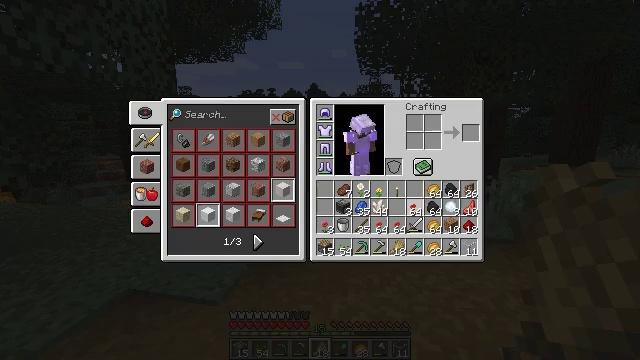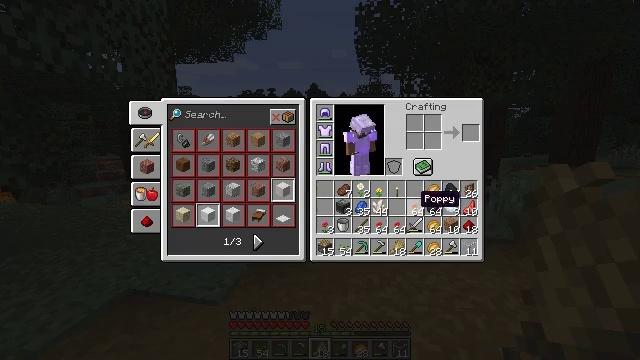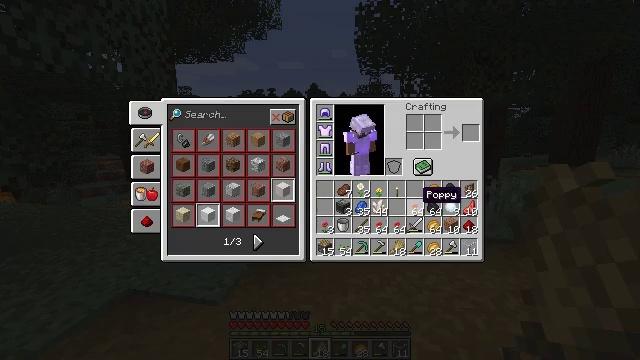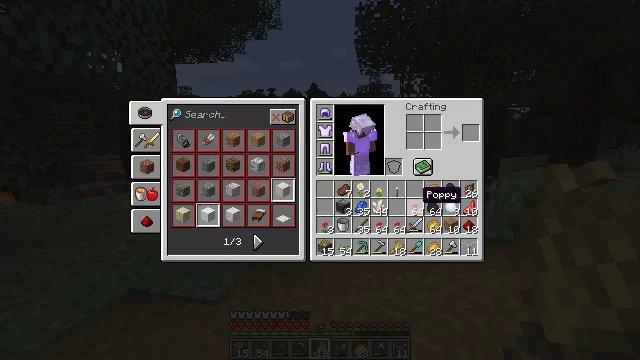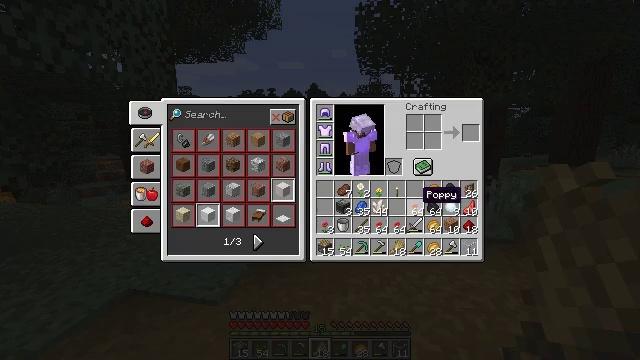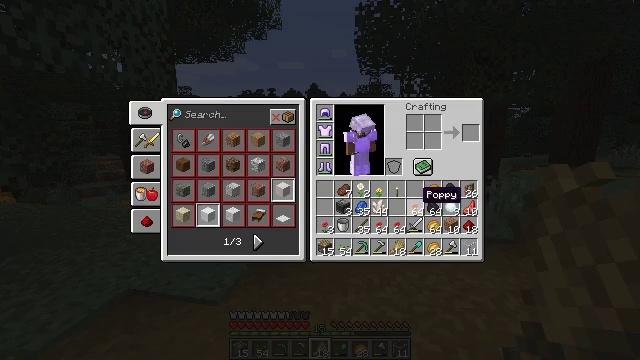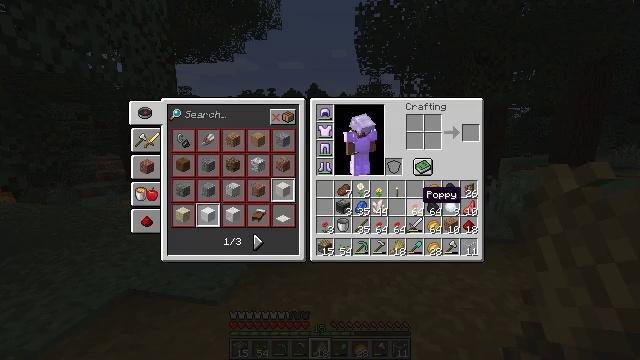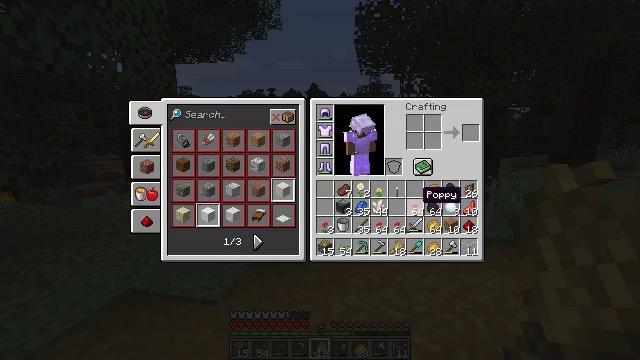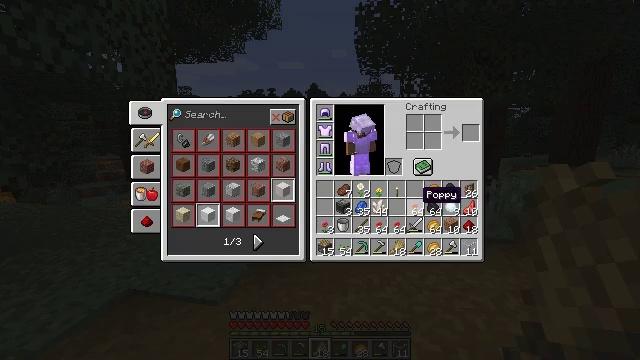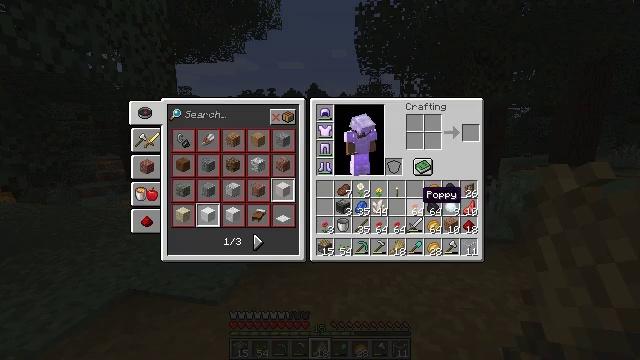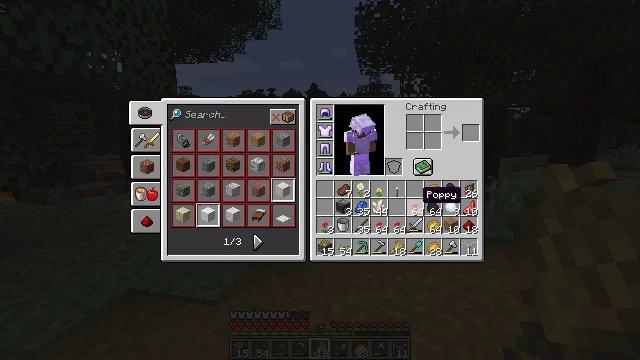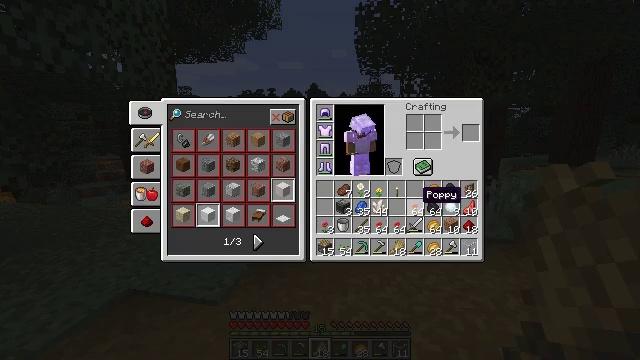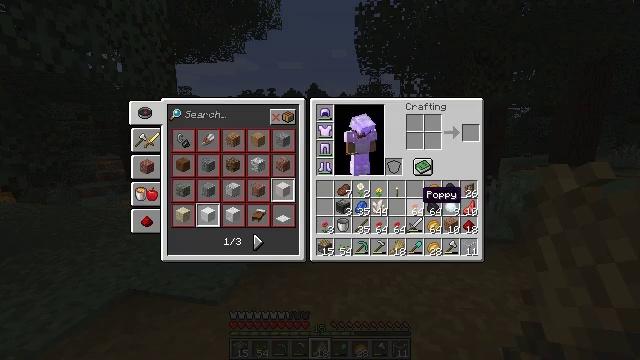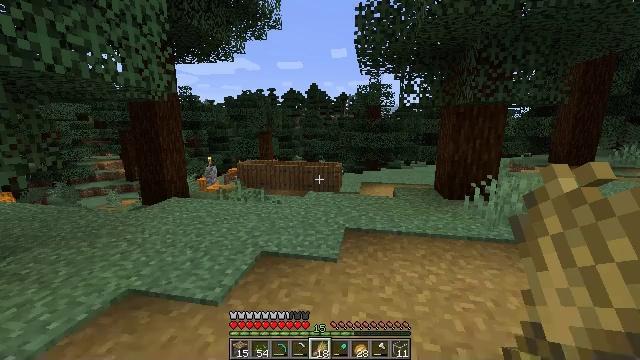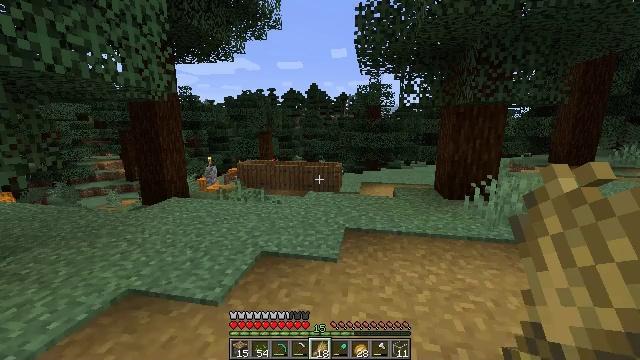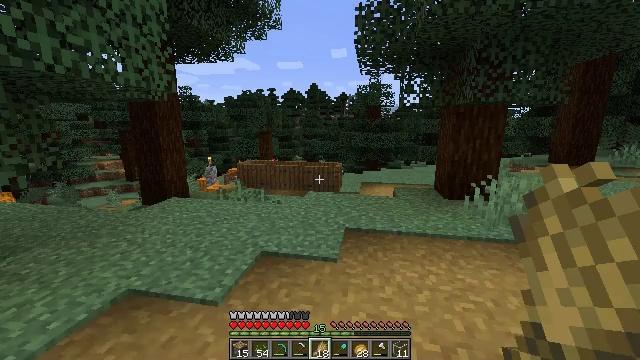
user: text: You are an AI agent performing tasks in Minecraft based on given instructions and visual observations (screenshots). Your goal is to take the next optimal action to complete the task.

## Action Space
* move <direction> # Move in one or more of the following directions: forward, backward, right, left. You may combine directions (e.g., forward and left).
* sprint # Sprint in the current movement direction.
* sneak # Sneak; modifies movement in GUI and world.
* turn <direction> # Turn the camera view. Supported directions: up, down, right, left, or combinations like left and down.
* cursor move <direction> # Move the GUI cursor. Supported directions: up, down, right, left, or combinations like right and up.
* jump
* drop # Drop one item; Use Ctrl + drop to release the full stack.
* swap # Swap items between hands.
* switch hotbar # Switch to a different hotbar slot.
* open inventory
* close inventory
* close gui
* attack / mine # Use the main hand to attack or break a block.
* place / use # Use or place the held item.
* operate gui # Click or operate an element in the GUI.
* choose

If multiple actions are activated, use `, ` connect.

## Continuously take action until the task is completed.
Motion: motion action
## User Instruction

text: Attack the pumpkin to gather it.
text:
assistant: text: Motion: operate gui, open gui
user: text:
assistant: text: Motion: no_op
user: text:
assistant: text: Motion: no_op
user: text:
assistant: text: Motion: no_op
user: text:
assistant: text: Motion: no_op
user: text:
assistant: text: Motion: no_op
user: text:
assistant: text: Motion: no_op
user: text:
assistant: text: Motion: no_op
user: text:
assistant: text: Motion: no_op
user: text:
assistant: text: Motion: no_op
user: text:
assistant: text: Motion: no_op
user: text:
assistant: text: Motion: no_op
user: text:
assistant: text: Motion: no_op
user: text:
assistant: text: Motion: close gui
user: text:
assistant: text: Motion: no_op
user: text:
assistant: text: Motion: no_op
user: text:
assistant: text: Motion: no_op
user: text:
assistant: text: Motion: turn left
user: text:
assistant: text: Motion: turn left and down
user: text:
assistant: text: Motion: turn left and down
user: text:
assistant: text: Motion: turn left and down
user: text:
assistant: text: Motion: no_op
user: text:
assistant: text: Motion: no_op
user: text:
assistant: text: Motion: no_op
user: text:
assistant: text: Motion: no_op
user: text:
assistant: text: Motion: no_op
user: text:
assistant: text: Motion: no_op
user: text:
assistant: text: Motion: no_op
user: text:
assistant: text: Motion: no_op
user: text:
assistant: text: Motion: no_op